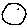
Label: smiley face